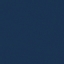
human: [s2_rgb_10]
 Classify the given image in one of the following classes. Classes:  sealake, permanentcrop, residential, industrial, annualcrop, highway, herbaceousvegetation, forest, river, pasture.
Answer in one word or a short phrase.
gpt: SeaLake